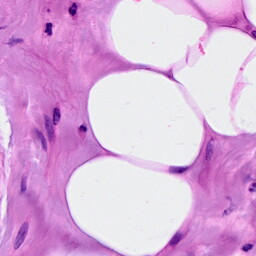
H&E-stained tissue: Breast